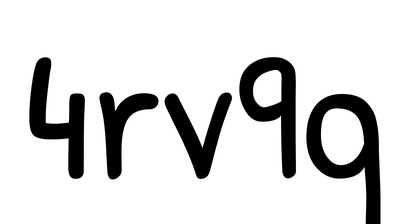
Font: PatrickHand-Regular